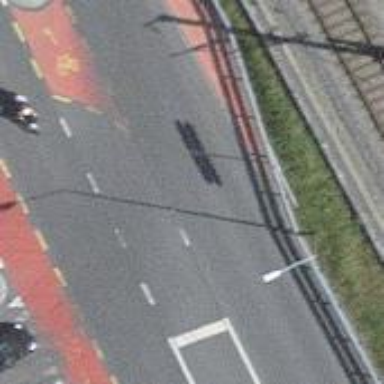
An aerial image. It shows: Primary highway with cycle lane on the left and cycle track on the right.